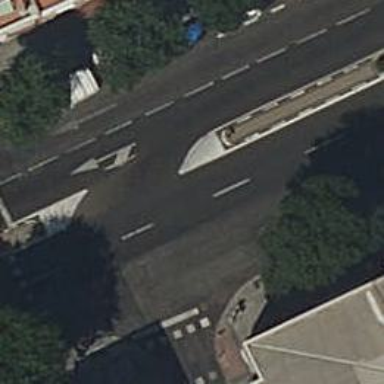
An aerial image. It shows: Road with traffic signals.